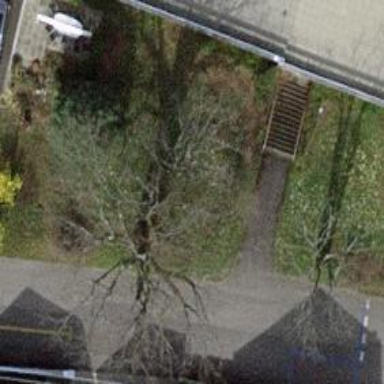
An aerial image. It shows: Evergreen tree with needle-leaved leaves.